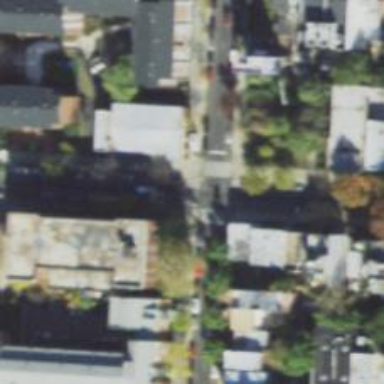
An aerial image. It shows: Residential road with separate sidewalk.